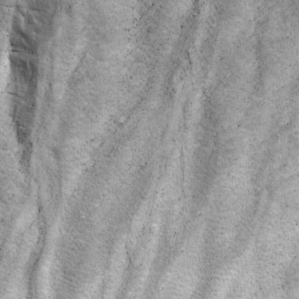
Label: non_frost